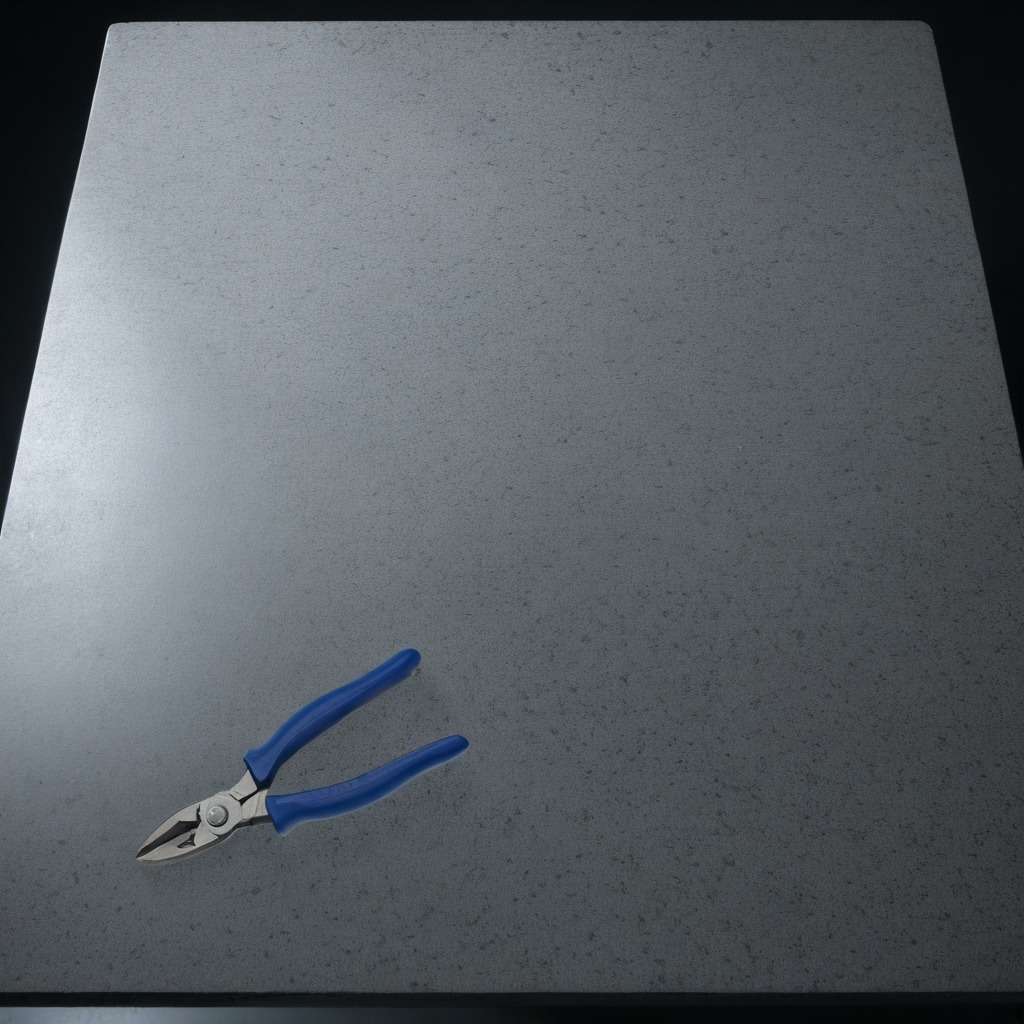
A plier lies on the granite table.